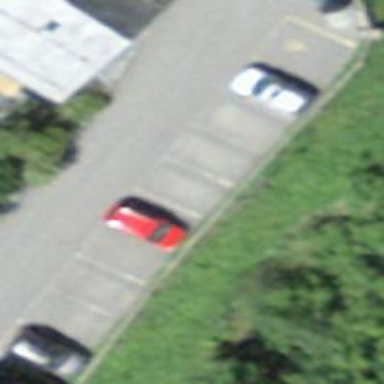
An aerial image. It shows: Parking area with surface.